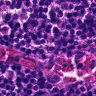
Metastatic tissue present: no